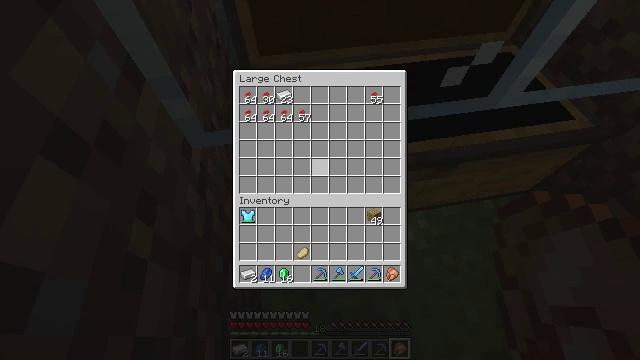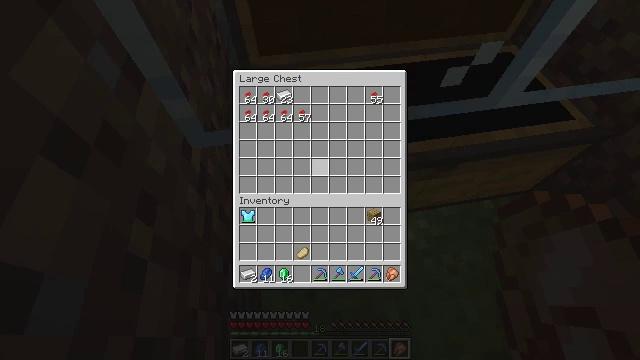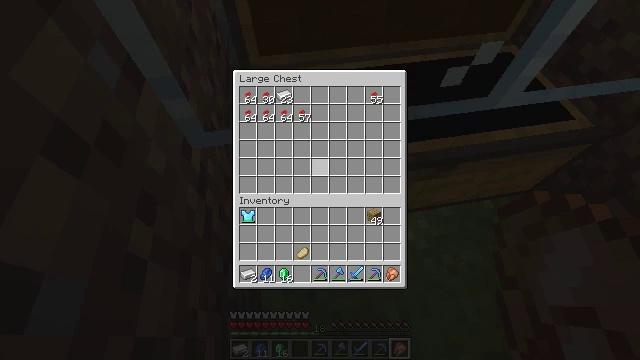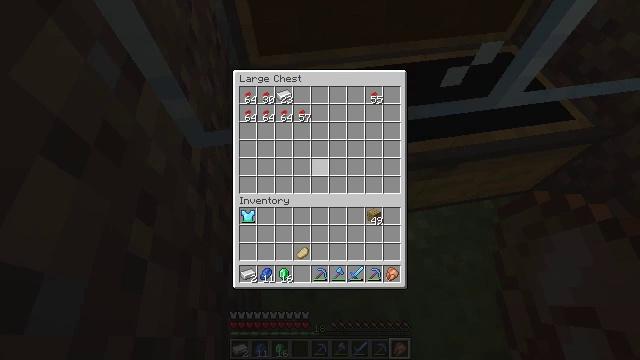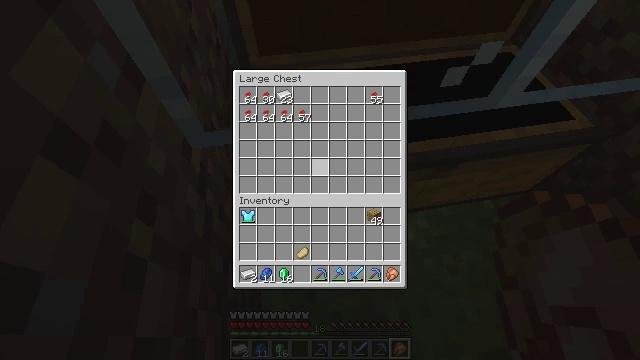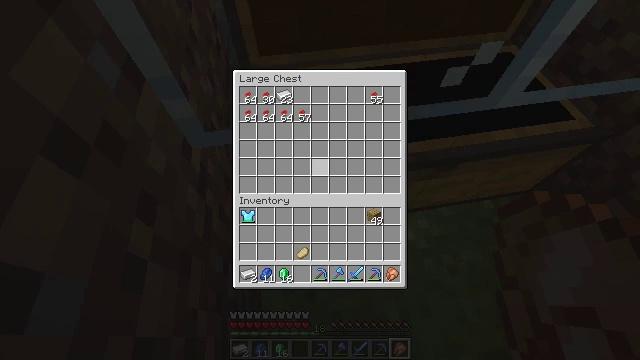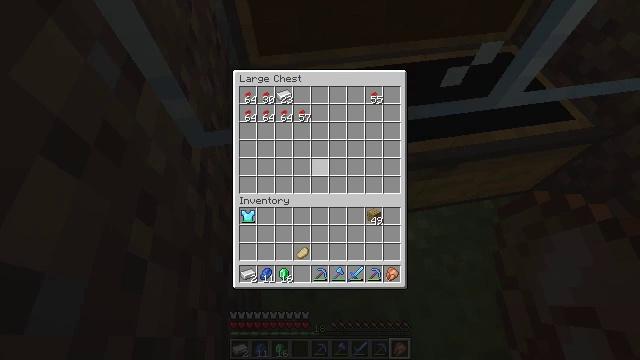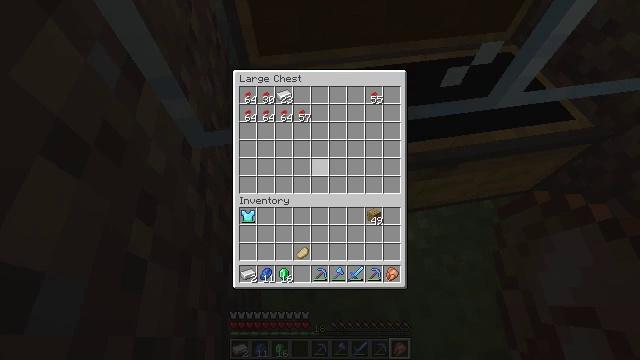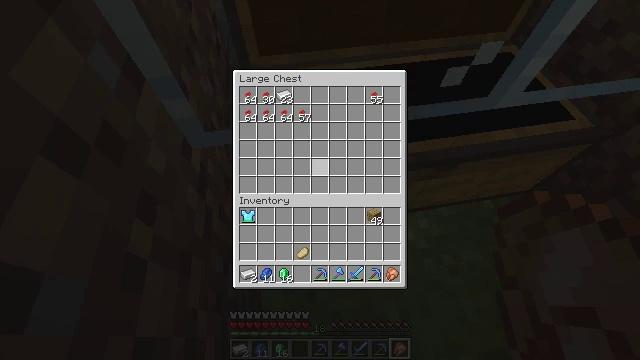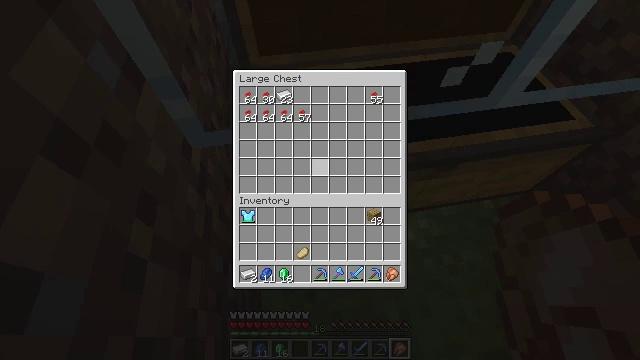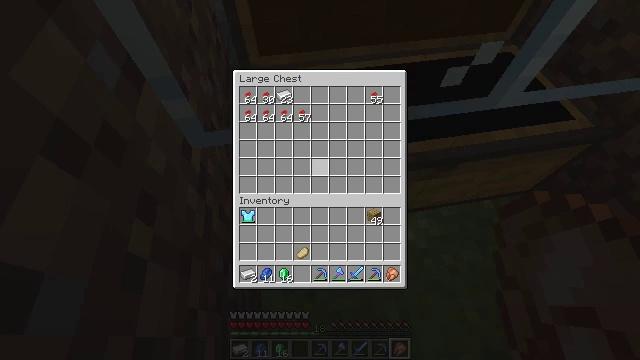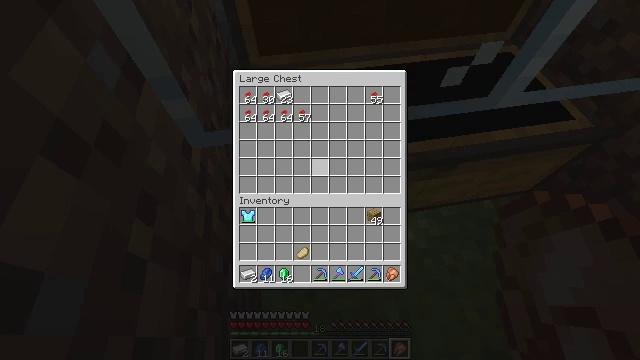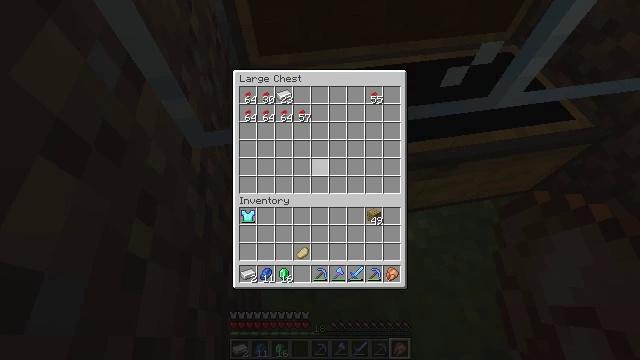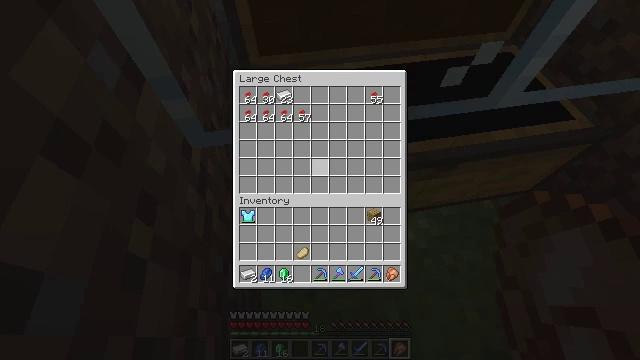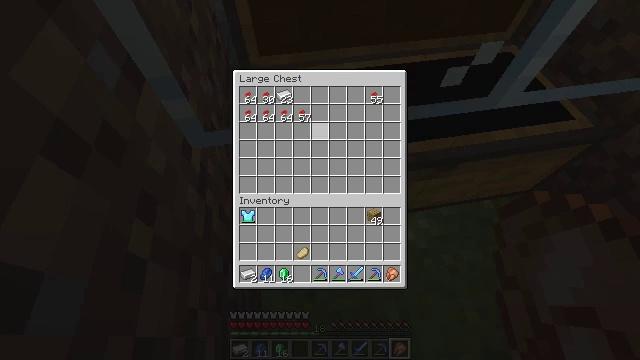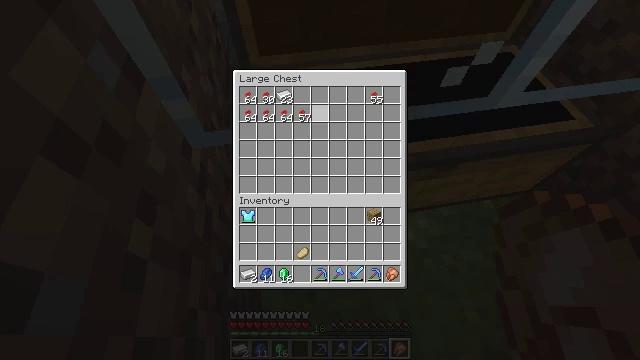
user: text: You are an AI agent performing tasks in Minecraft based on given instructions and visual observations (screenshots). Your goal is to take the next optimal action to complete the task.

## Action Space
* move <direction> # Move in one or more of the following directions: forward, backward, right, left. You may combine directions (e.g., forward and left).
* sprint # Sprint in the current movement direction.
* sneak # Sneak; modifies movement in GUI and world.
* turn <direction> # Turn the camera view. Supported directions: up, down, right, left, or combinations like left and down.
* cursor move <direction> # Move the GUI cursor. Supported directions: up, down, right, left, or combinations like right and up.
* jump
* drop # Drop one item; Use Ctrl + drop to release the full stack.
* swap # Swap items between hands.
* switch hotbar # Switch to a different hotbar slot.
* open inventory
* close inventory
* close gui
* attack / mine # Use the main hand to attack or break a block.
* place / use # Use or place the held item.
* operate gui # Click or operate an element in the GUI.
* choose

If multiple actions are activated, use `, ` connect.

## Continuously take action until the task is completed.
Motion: motion action
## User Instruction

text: Open the crafting table to craft an emerald.
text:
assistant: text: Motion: no_op
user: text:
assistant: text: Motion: no_op
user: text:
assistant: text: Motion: no_op
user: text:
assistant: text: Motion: no_op
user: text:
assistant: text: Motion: no_op
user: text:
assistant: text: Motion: no_op
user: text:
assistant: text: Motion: no_op
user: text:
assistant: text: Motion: no_op
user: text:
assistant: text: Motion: no_op
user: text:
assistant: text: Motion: no_op
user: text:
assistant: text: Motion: no_op
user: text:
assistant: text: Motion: no_op
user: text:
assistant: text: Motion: no_op
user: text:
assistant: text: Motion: cursor move up
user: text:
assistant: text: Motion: cursor move up
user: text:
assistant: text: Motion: cursor move up
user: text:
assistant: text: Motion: cursor move up
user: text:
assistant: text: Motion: no_op
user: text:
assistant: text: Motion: no_op
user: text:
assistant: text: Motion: no_op
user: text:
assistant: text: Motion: no_op
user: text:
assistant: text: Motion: no_op
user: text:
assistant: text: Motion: no_op
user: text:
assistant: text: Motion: no_op
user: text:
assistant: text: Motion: no_op
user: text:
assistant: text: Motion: no_op
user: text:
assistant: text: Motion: no_op
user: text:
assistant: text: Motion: no_op
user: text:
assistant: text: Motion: no_op
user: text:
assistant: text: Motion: no_op